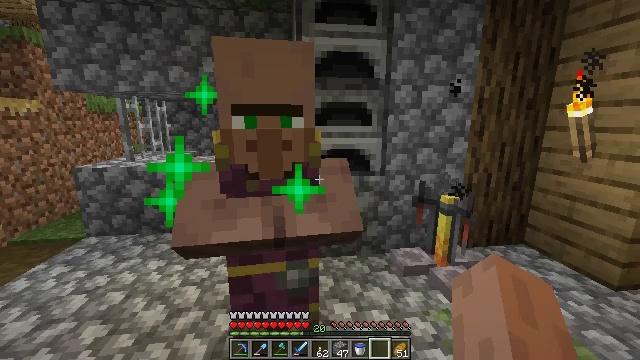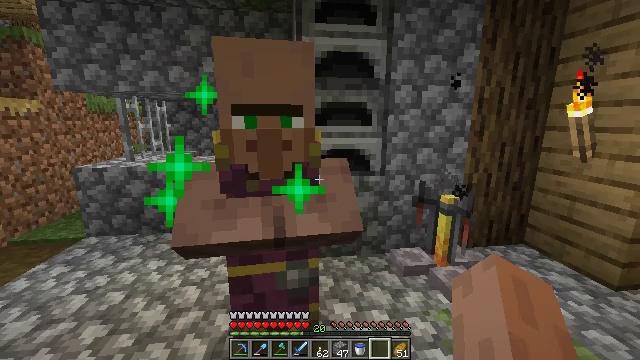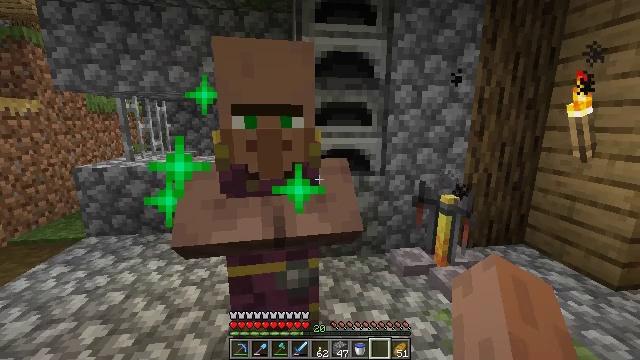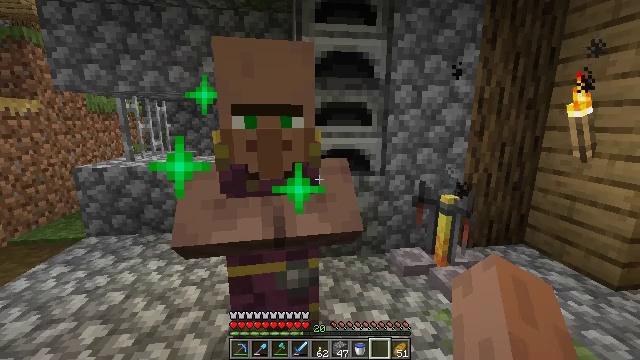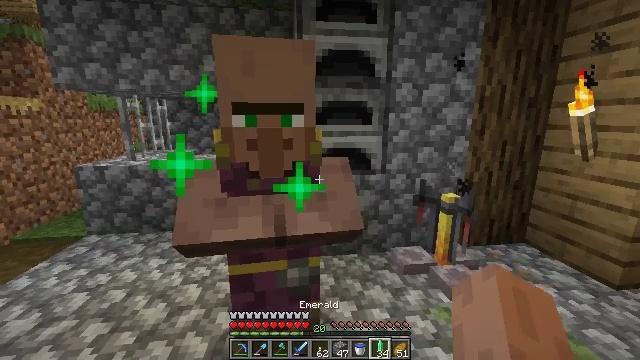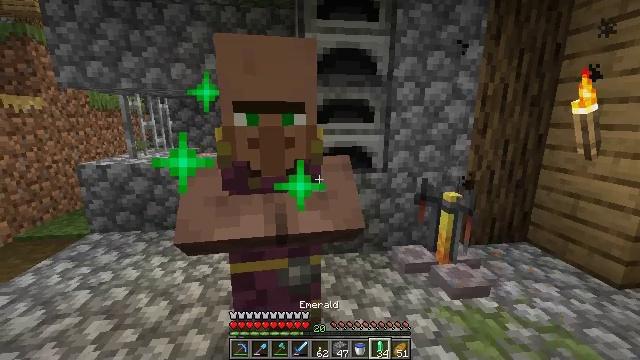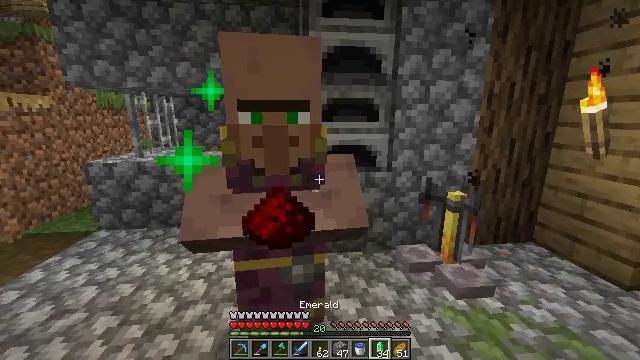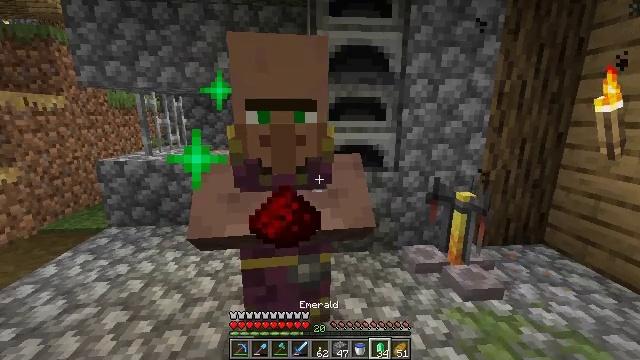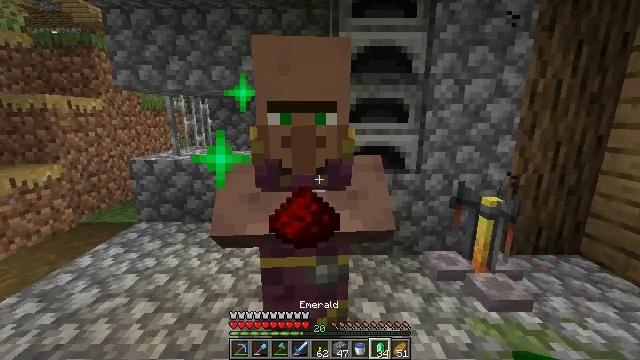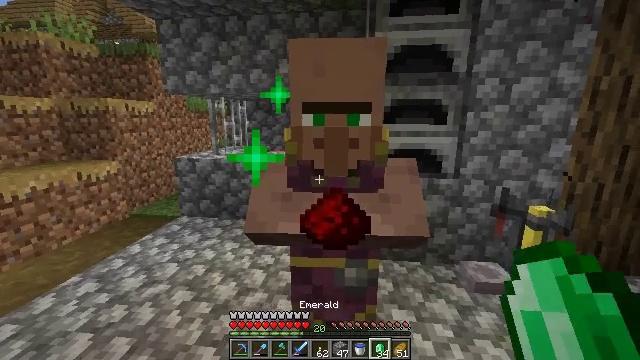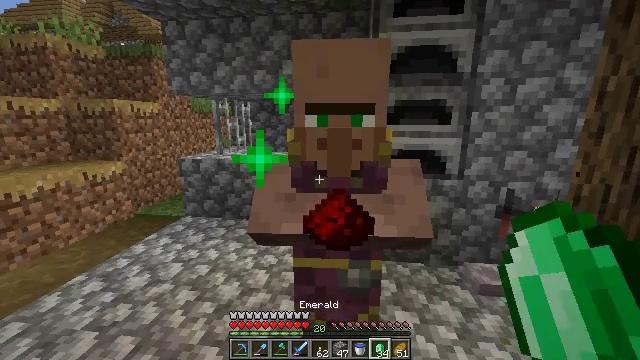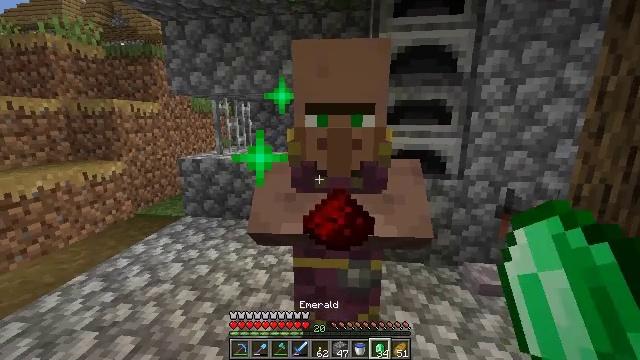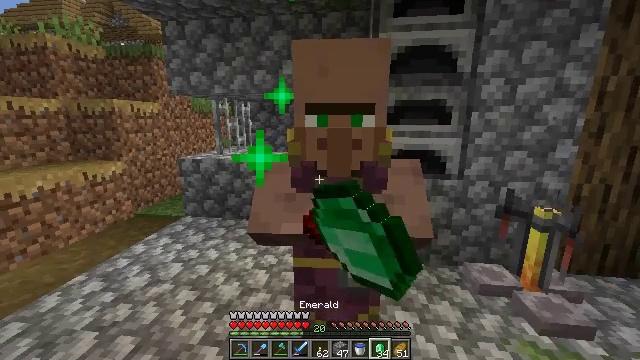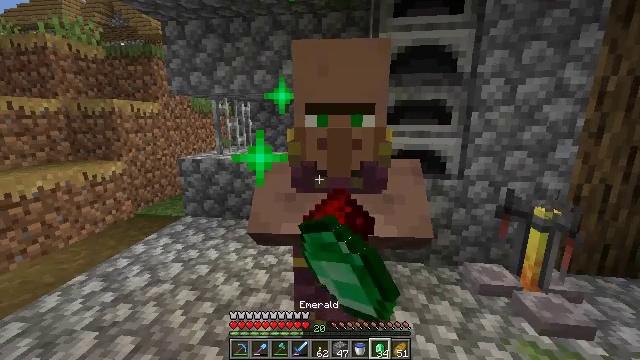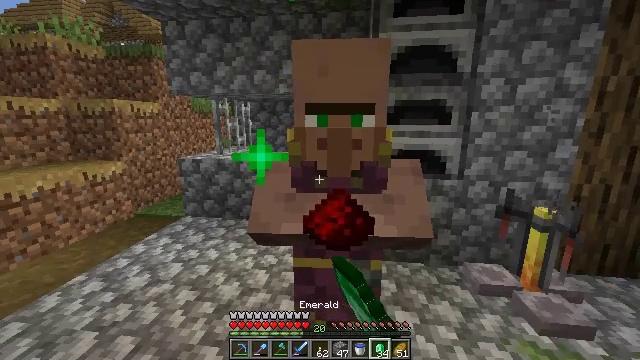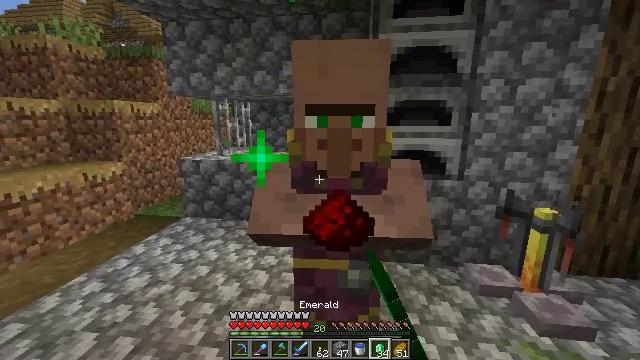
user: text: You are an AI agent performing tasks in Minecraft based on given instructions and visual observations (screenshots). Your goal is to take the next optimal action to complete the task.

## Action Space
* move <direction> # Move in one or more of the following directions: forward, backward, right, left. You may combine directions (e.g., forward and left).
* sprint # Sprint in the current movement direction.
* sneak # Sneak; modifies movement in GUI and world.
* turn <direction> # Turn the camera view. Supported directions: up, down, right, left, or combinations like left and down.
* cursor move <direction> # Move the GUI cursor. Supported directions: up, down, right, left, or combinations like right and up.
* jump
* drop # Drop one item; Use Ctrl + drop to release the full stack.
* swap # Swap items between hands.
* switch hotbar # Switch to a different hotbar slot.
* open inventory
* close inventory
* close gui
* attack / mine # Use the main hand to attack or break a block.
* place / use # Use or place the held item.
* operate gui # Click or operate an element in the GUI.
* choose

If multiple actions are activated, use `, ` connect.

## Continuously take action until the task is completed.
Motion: motion action
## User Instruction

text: Combine the required materials to craft redstone.
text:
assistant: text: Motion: close gui
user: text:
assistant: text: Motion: no_op
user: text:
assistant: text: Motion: no_op
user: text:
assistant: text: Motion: no_op
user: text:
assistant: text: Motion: no_op
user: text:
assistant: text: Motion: no_op
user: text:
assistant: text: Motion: turn left
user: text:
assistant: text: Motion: turn left
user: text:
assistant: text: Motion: turn left
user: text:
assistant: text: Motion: no_op
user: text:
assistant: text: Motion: use / place
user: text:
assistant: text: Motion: use / place
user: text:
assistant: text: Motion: use / place
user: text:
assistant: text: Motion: no_op
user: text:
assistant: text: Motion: no_op
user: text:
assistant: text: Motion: open gui
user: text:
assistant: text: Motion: no_op
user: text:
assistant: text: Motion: no_op
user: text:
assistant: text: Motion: no_op
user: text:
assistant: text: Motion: no_op
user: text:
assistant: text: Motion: no_op
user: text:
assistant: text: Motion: no_op
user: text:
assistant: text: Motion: no_op
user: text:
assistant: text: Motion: no_op
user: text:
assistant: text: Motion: no_op
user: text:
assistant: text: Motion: cursor move up
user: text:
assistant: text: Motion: no_op
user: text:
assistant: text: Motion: no_op
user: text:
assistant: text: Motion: no_op
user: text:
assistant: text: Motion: no_op